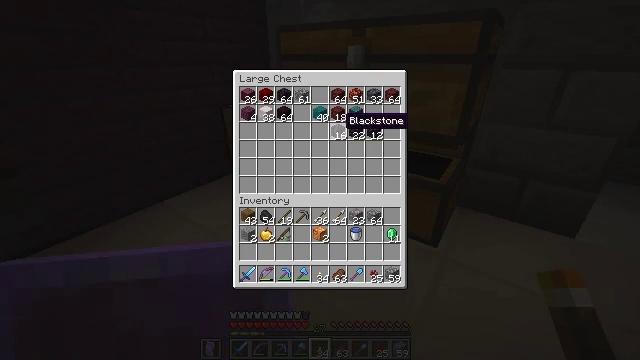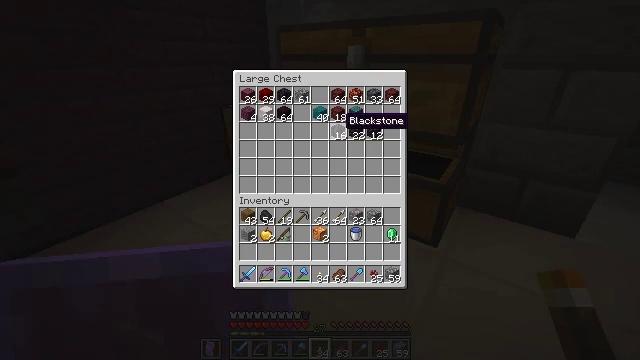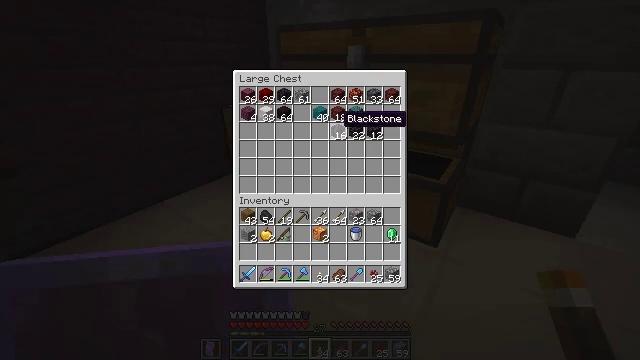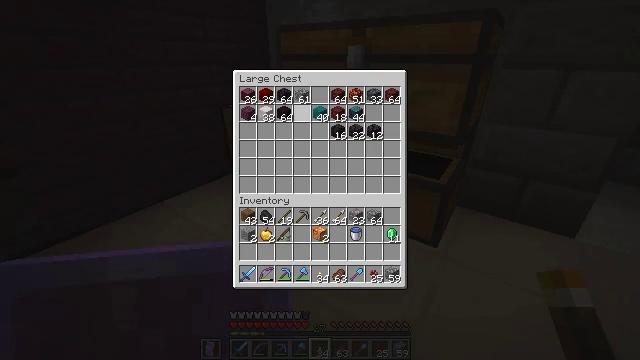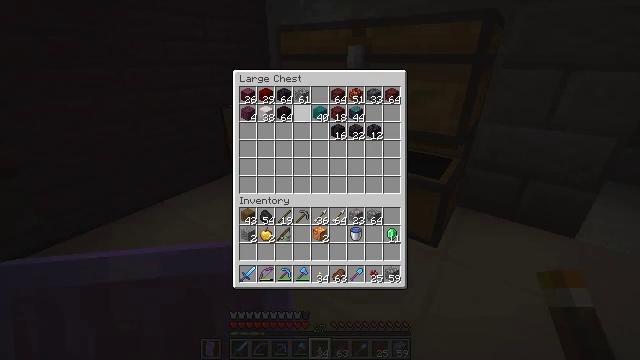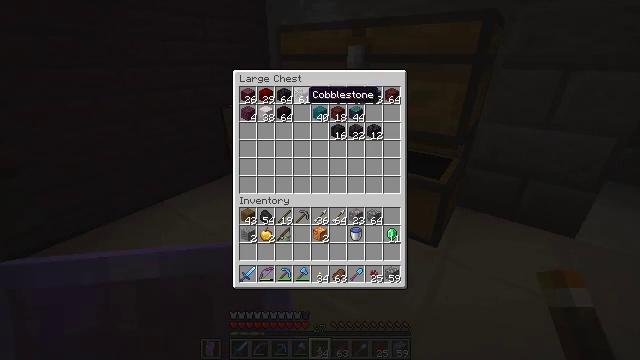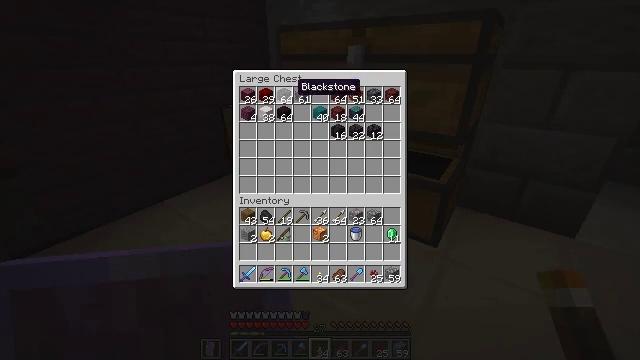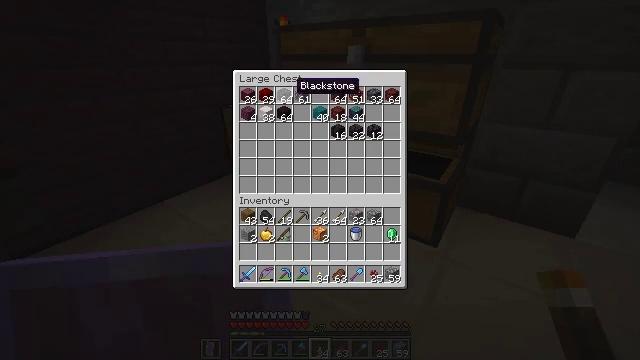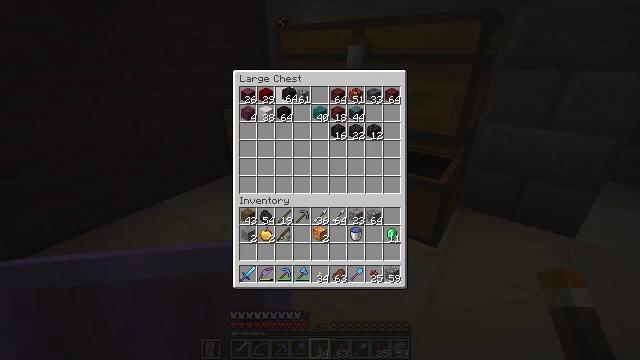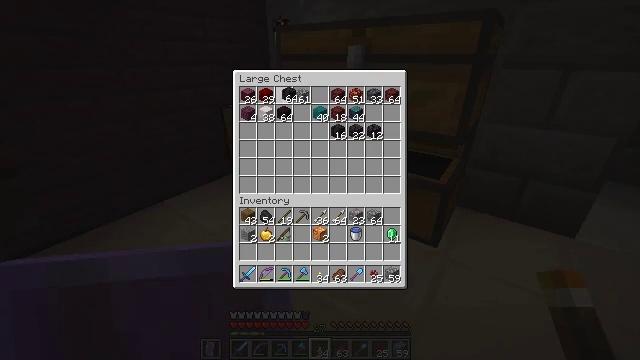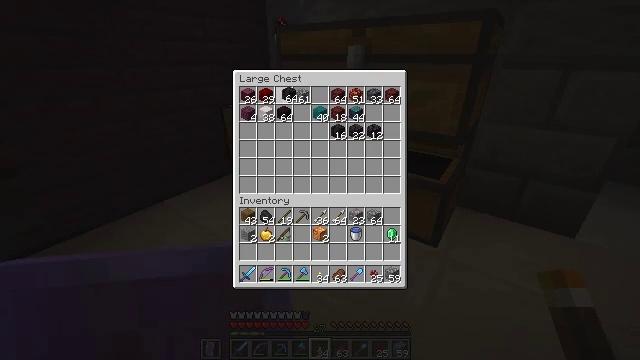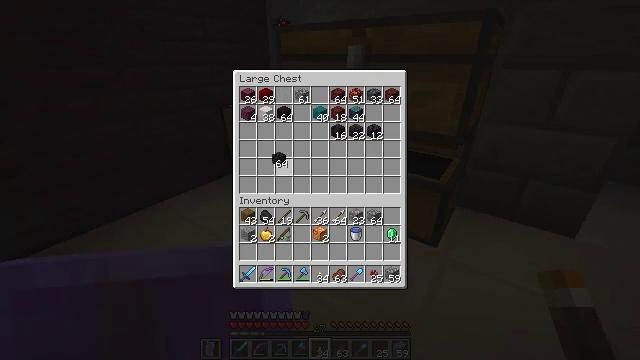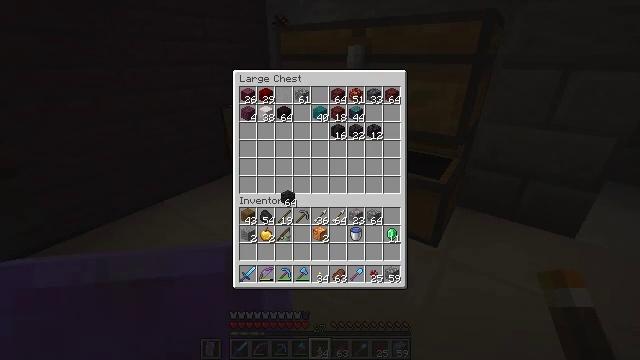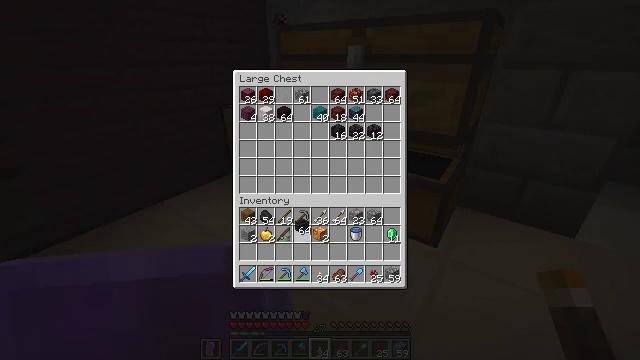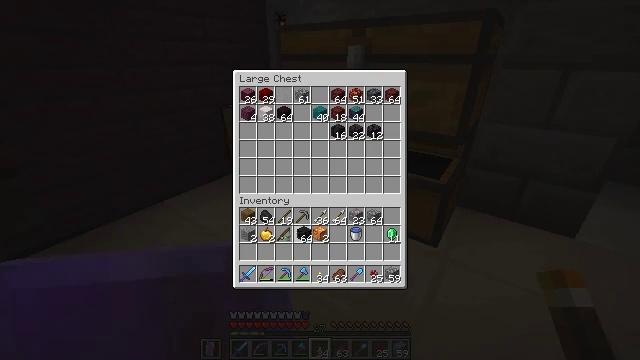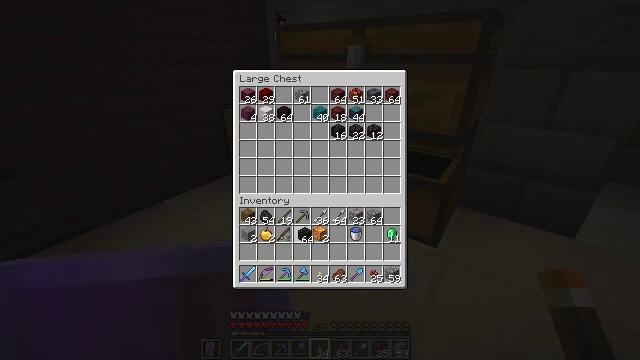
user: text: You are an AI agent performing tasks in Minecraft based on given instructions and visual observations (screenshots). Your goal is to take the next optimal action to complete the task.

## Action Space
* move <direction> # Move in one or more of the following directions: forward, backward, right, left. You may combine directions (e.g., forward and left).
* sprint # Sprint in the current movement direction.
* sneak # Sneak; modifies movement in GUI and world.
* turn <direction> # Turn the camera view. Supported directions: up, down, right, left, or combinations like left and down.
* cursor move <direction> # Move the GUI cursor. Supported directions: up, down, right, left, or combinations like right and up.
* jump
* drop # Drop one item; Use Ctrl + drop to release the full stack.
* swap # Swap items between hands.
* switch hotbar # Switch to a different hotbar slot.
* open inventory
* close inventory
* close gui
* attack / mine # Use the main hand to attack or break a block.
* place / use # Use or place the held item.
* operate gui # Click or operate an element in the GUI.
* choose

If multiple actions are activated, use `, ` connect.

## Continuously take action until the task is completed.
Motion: motion action
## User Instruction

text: Craft some polished blackstone with a crafting table.
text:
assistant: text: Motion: no_op
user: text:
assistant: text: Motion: no_op
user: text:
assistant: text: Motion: cursor move left and up
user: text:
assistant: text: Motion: no_op
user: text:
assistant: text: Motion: no_op
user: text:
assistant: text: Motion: cursor move left and up
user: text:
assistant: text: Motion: no_op
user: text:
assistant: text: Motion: operate gui
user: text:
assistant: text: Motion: operate gui
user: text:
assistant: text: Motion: no_op
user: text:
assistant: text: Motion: cursor move left and down
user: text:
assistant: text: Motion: cursor move right and down
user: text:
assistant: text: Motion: cursor move right and down
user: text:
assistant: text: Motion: cursor move down
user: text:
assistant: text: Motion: no_op
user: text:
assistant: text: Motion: no_op
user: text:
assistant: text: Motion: operate gui
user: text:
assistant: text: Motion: operate gui
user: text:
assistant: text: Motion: no_op
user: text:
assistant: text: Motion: no_op
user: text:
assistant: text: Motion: no_op
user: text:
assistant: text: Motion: no_op
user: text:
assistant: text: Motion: no_op
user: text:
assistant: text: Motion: no_op
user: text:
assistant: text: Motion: no_op
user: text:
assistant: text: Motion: turn up
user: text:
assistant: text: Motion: turn left and up
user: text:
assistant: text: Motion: turn left and up
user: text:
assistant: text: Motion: move forward, turn left and up
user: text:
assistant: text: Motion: move forward